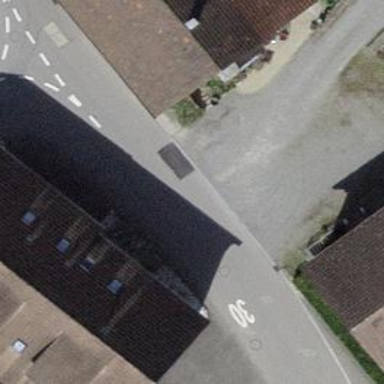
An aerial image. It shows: Smooth asphalt road in residential area.